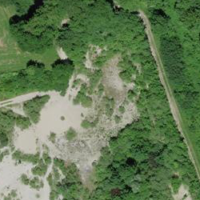
EUNIS habitat code: 56
Species observed at this site:
Milvus milvus
Nemobius sylvestris
Chorthippus brunneus
Fagus sylvatica
Chorthippus biguttulus